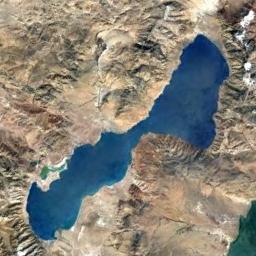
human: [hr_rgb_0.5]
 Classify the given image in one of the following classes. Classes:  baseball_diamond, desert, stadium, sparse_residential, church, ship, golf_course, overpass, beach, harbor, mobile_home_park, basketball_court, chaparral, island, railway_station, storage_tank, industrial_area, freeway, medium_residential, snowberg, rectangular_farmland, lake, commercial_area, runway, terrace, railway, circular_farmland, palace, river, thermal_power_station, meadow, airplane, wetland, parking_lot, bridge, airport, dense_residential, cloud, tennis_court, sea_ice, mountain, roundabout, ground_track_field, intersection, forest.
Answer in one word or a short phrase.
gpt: lake